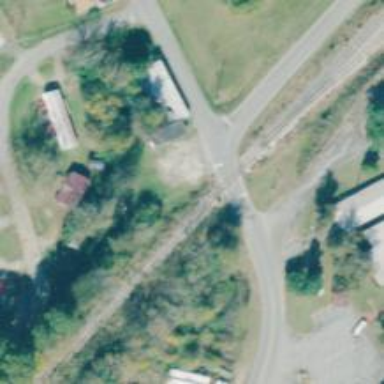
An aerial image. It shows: Uncontrolled crossing.